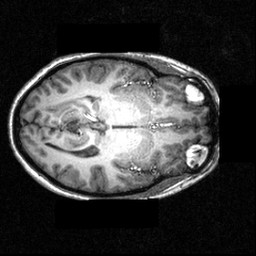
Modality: T1w
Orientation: axial
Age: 21
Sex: female
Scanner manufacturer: siemens
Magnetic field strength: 3.951 T
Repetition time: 1.5 s
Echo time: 0.00335 s